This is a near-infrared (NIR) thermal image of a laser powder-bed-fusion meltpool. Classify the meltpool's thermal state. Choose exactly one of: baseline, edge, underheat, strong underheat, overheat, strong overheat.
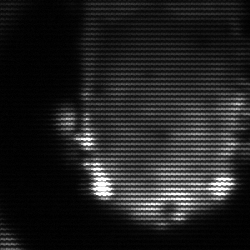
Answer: baseline